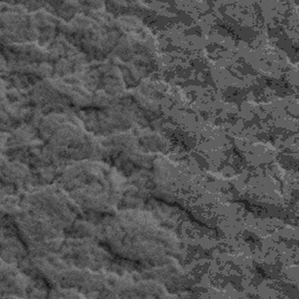
Label: frost